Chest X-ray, AP view. Patient: 17 years old, sex M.
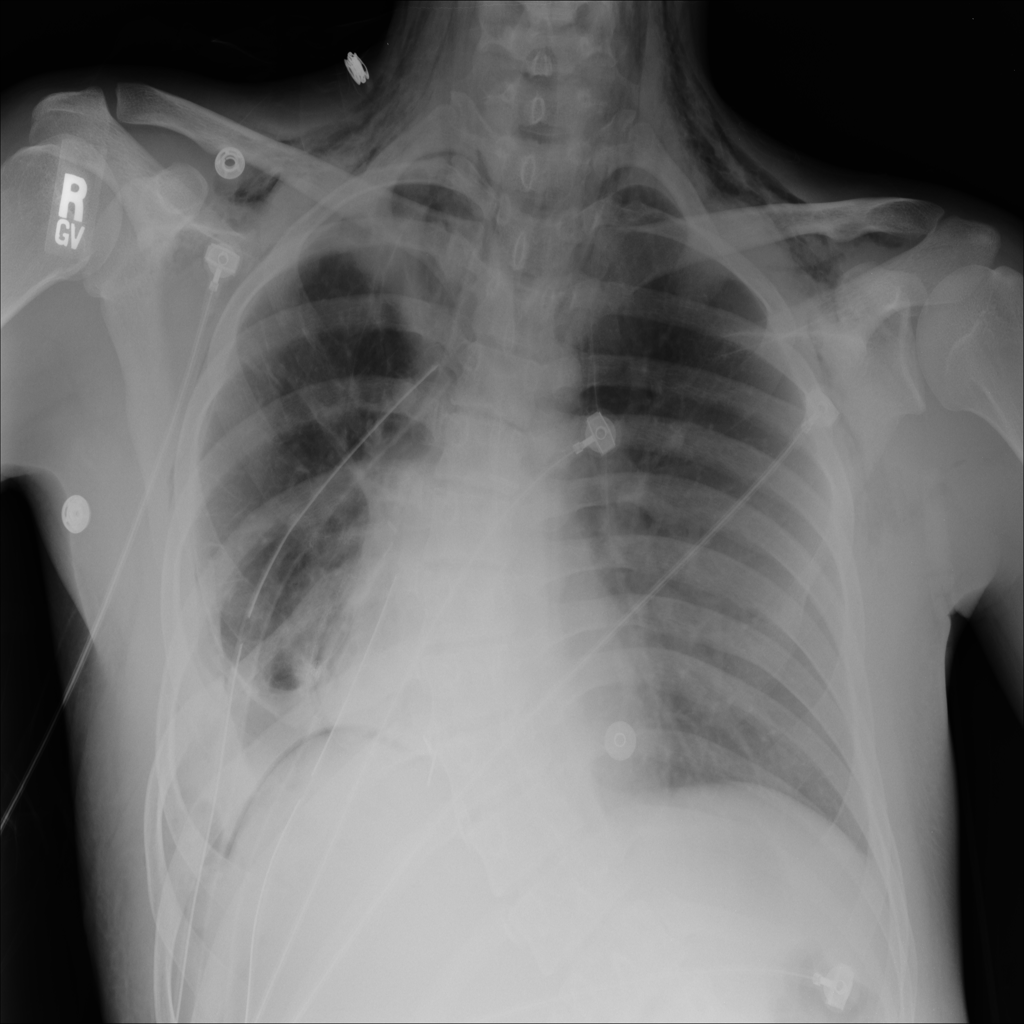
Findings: Pneumothorax